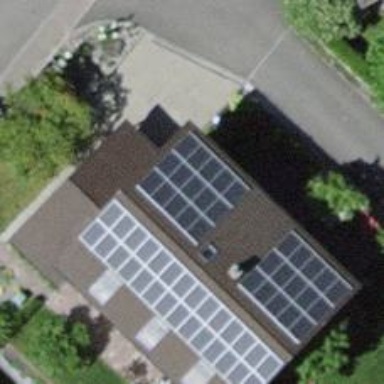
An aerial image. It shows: Solar power generator with photovoltaic panels.